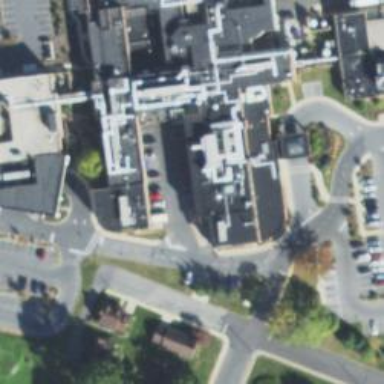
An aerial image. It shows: Hospital building.